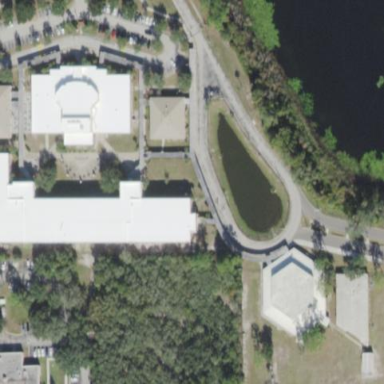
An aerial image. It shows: School.